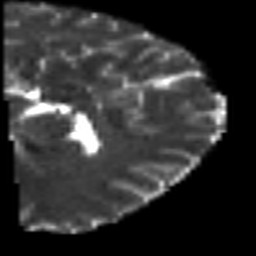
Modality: T2w
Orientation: sagittal
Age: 40
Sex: male
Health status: healthy
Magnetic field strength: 3 T
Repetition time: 7 s
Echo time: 0.0926 s